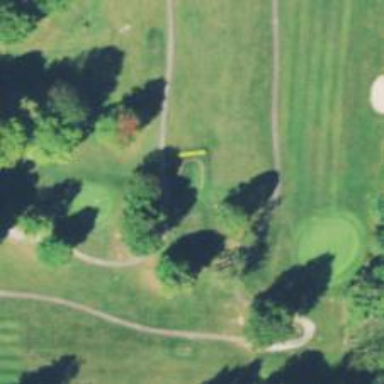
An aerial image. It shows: Golf tee.